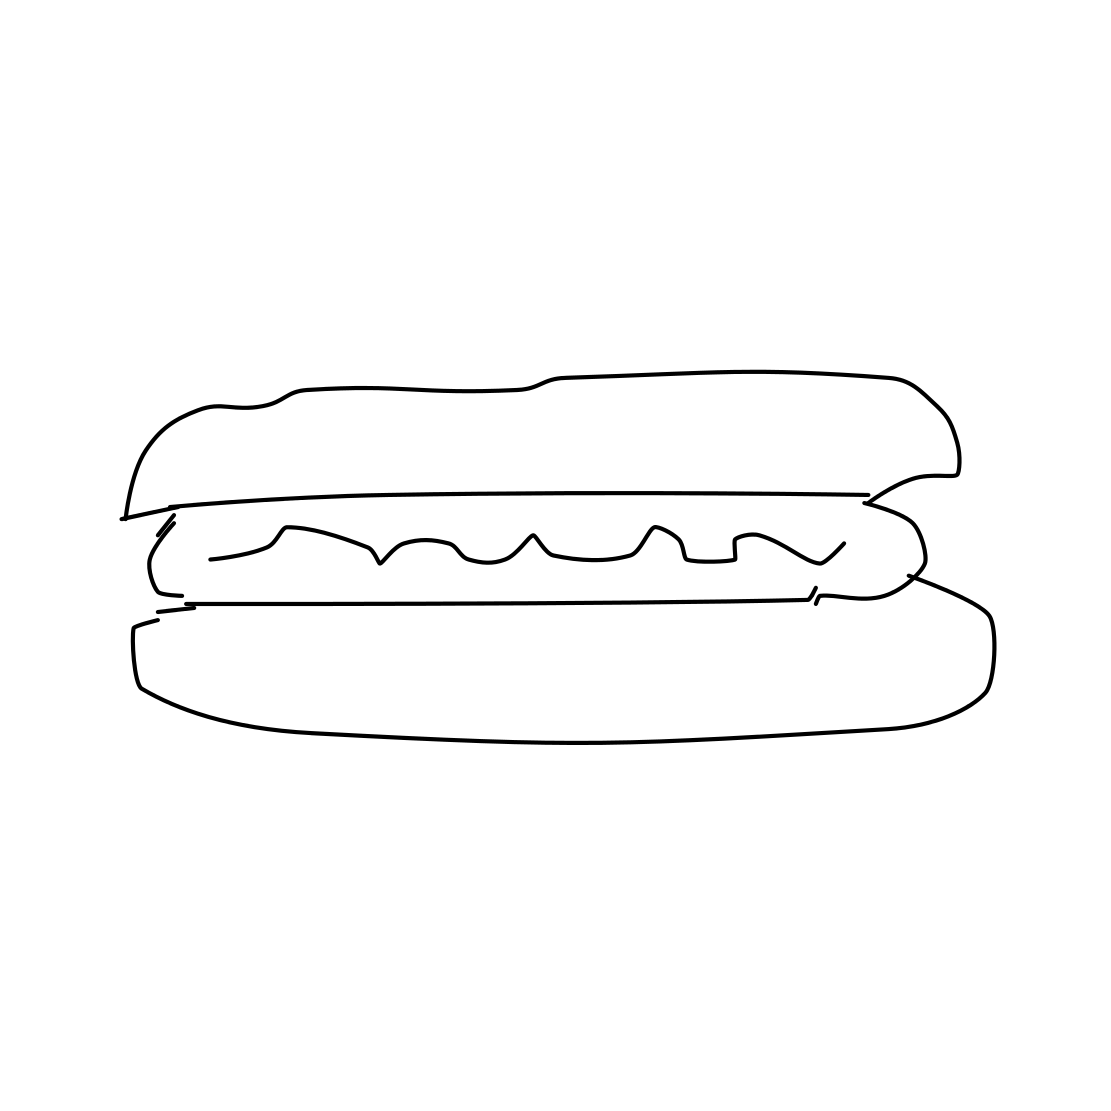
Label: hot-dog